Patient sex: M
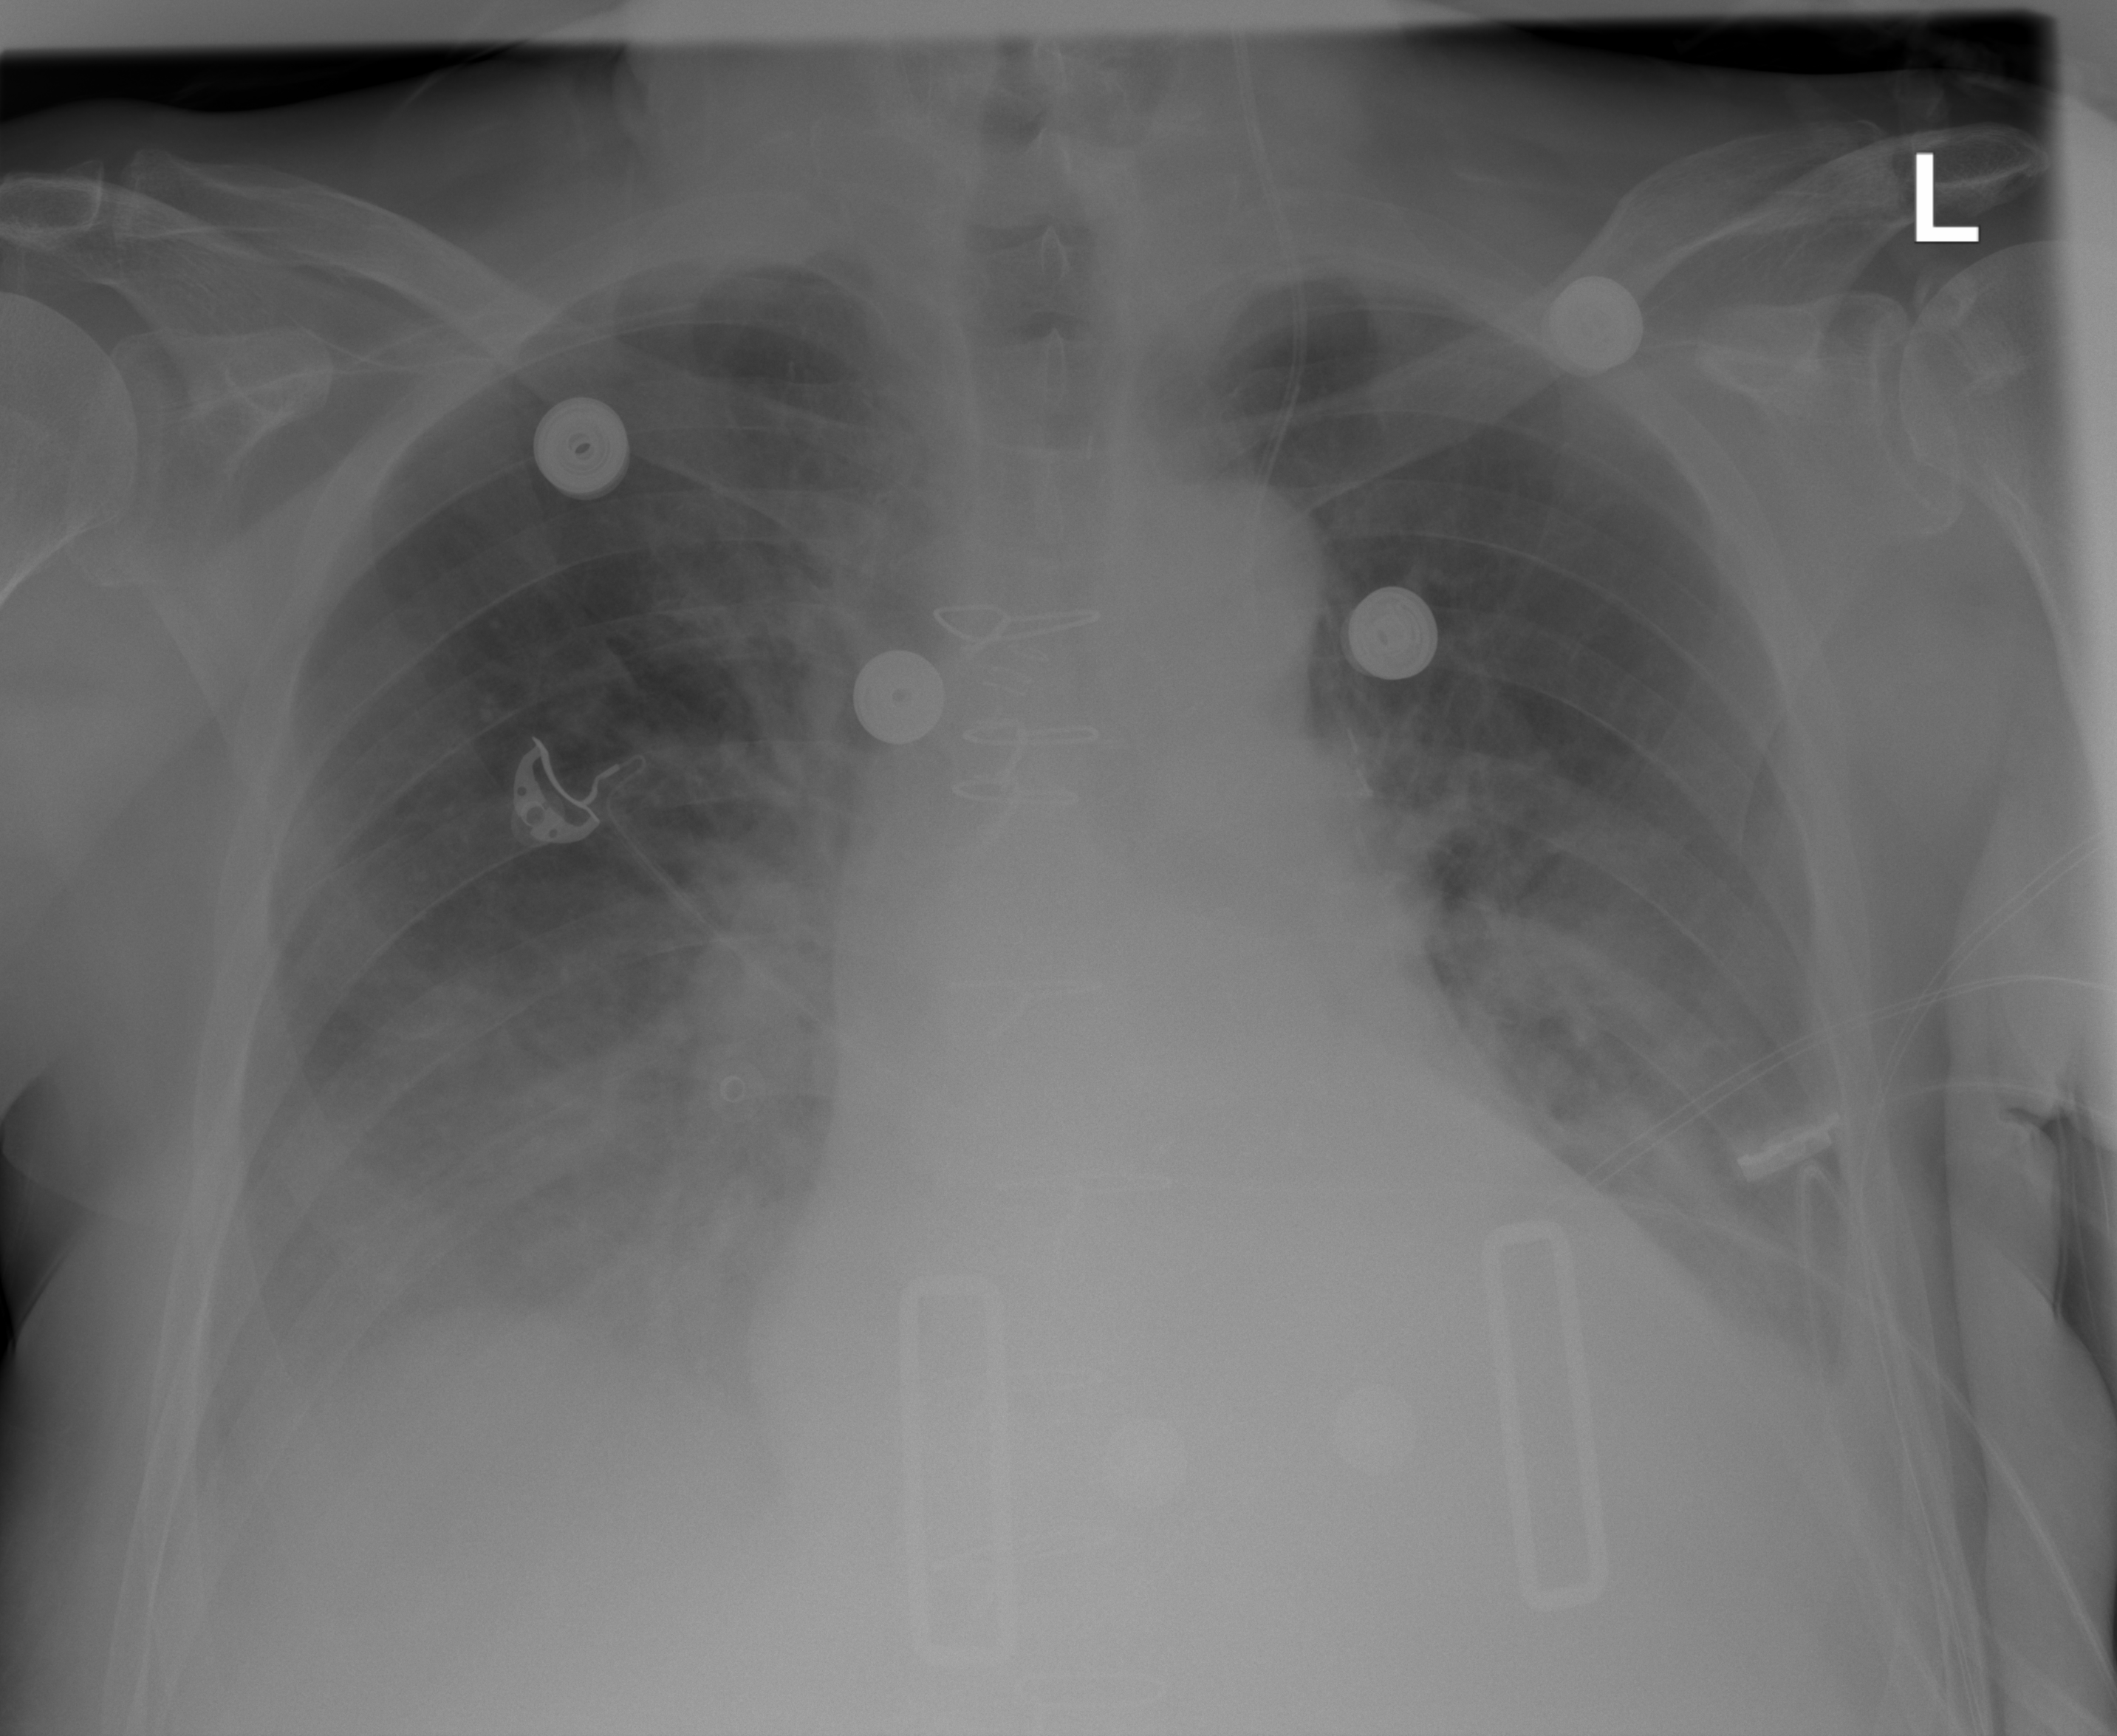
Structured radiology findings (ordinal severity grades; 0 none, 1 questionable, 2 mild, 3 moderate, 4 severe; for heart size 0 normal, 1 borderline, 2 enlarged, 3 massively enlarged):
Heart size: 2
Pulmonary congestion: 2
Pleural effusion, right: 2
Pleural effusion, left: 2
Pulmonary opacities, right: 2
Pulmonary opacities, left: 2
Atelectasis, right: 2
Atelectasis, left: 2